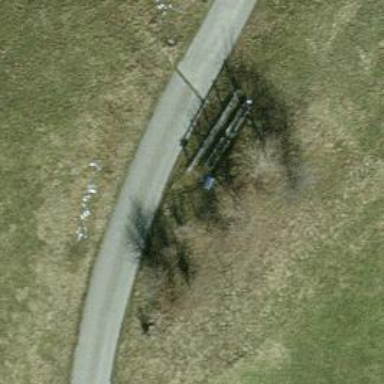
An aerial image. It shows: Bench for seating.